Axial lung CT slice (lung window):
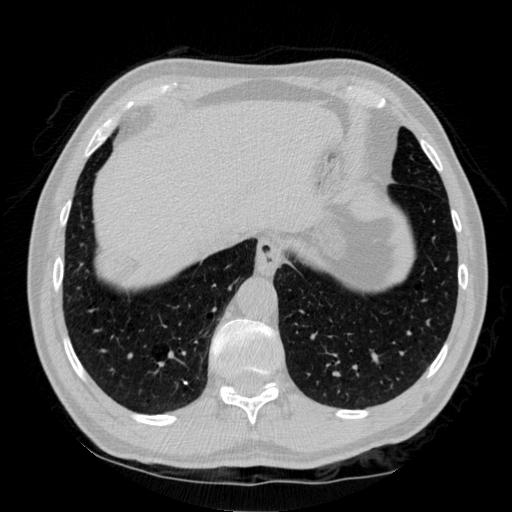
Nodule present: no